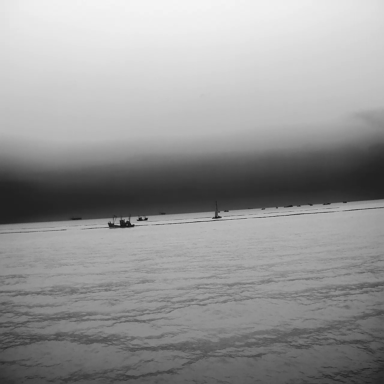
There are two bulk_carriers in the infrared image.